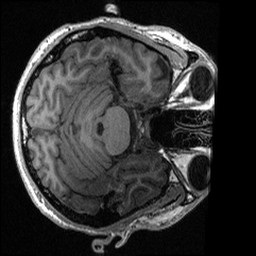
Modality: T1w
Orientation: axial
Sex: male
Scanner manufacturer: ge
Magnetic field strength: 3 T
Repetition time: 0.0064 s
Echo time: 0.00281 s